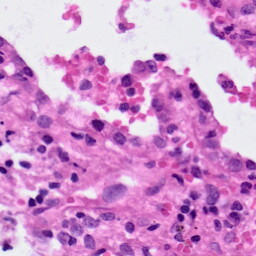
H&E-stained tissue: Lung